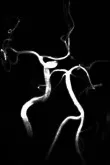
(C) Postoperative magnetic resonance angiography showing the success of vascular reconstructive surgery combined with internal coil trapping of the left ICA.
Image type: radiology (mri)